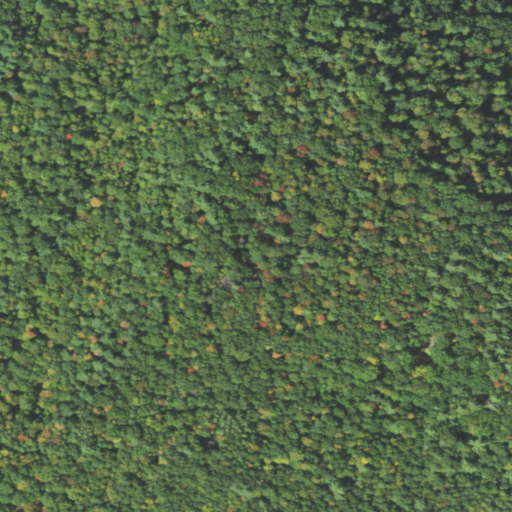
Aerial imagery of mountain in Pennsylvania named Roundtop containing deciduous forest and mixed forest